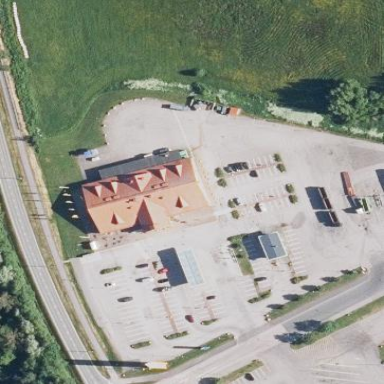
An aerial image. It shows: Fuel station with red roof and yellow building. The building has gabled roof.